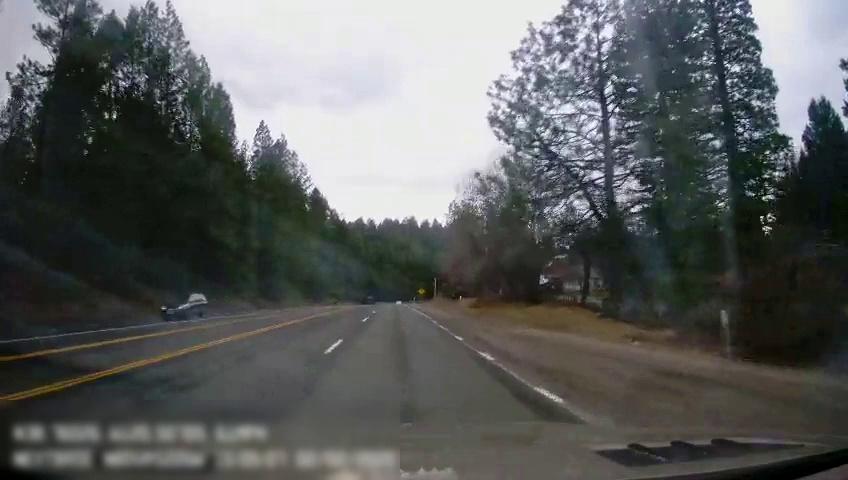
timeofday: Day
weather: Cloudy
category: Drivable Space
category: Drivable Space
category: Vehicles | SUV
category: Lanes | Opposite Lane
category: Lanes | Opposite Lane
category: Lanes | Opposite Lane
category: Lanes | Alternate Lane
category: Lanes | Current Lane
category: Lanes | Current Lane